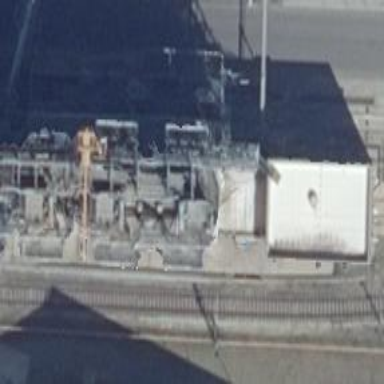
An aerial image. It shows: Railway yard with electrified contact lines. The service yard includes building passage tunnel.